Question: I have a very large file (8 million rows) I imported in PowerPivot with an address column I want to split:

I tried LEFT and FIND but couldn't get the output as I wanted.
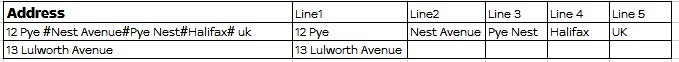
Answer: With data in in enter:
'''
=TRIM(MID(SUBSTITUTE($A1,"#",REPT(" ",999)),COLUMNS($A:A)*999-998,999))
'''
and copy across.